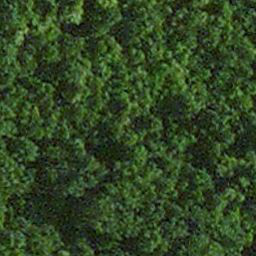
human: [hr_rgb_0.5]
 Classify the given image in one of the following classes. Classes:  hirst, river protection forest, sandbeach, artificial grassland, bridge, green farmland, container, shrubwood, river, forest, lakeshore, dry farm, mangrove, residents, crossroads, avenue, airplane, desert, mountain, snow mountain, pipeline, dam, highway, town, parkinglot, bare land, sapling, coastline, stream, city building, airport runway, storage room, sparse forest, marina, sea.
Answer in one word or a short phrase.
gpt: forest